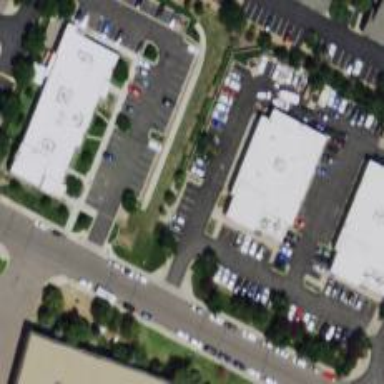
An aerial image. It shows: Parking space is available.